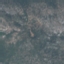
Land use / land cover: HerbaceousVegetation